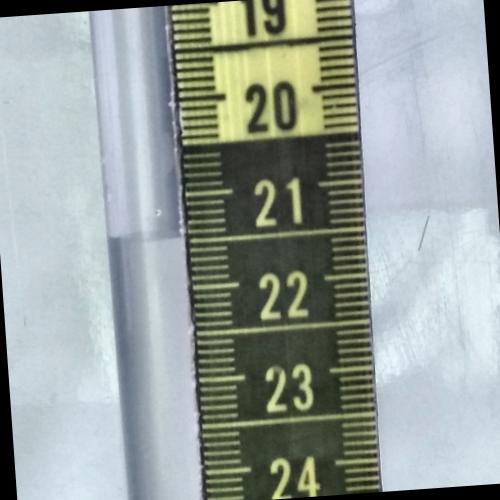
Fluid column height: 21.5 cm